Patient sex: F
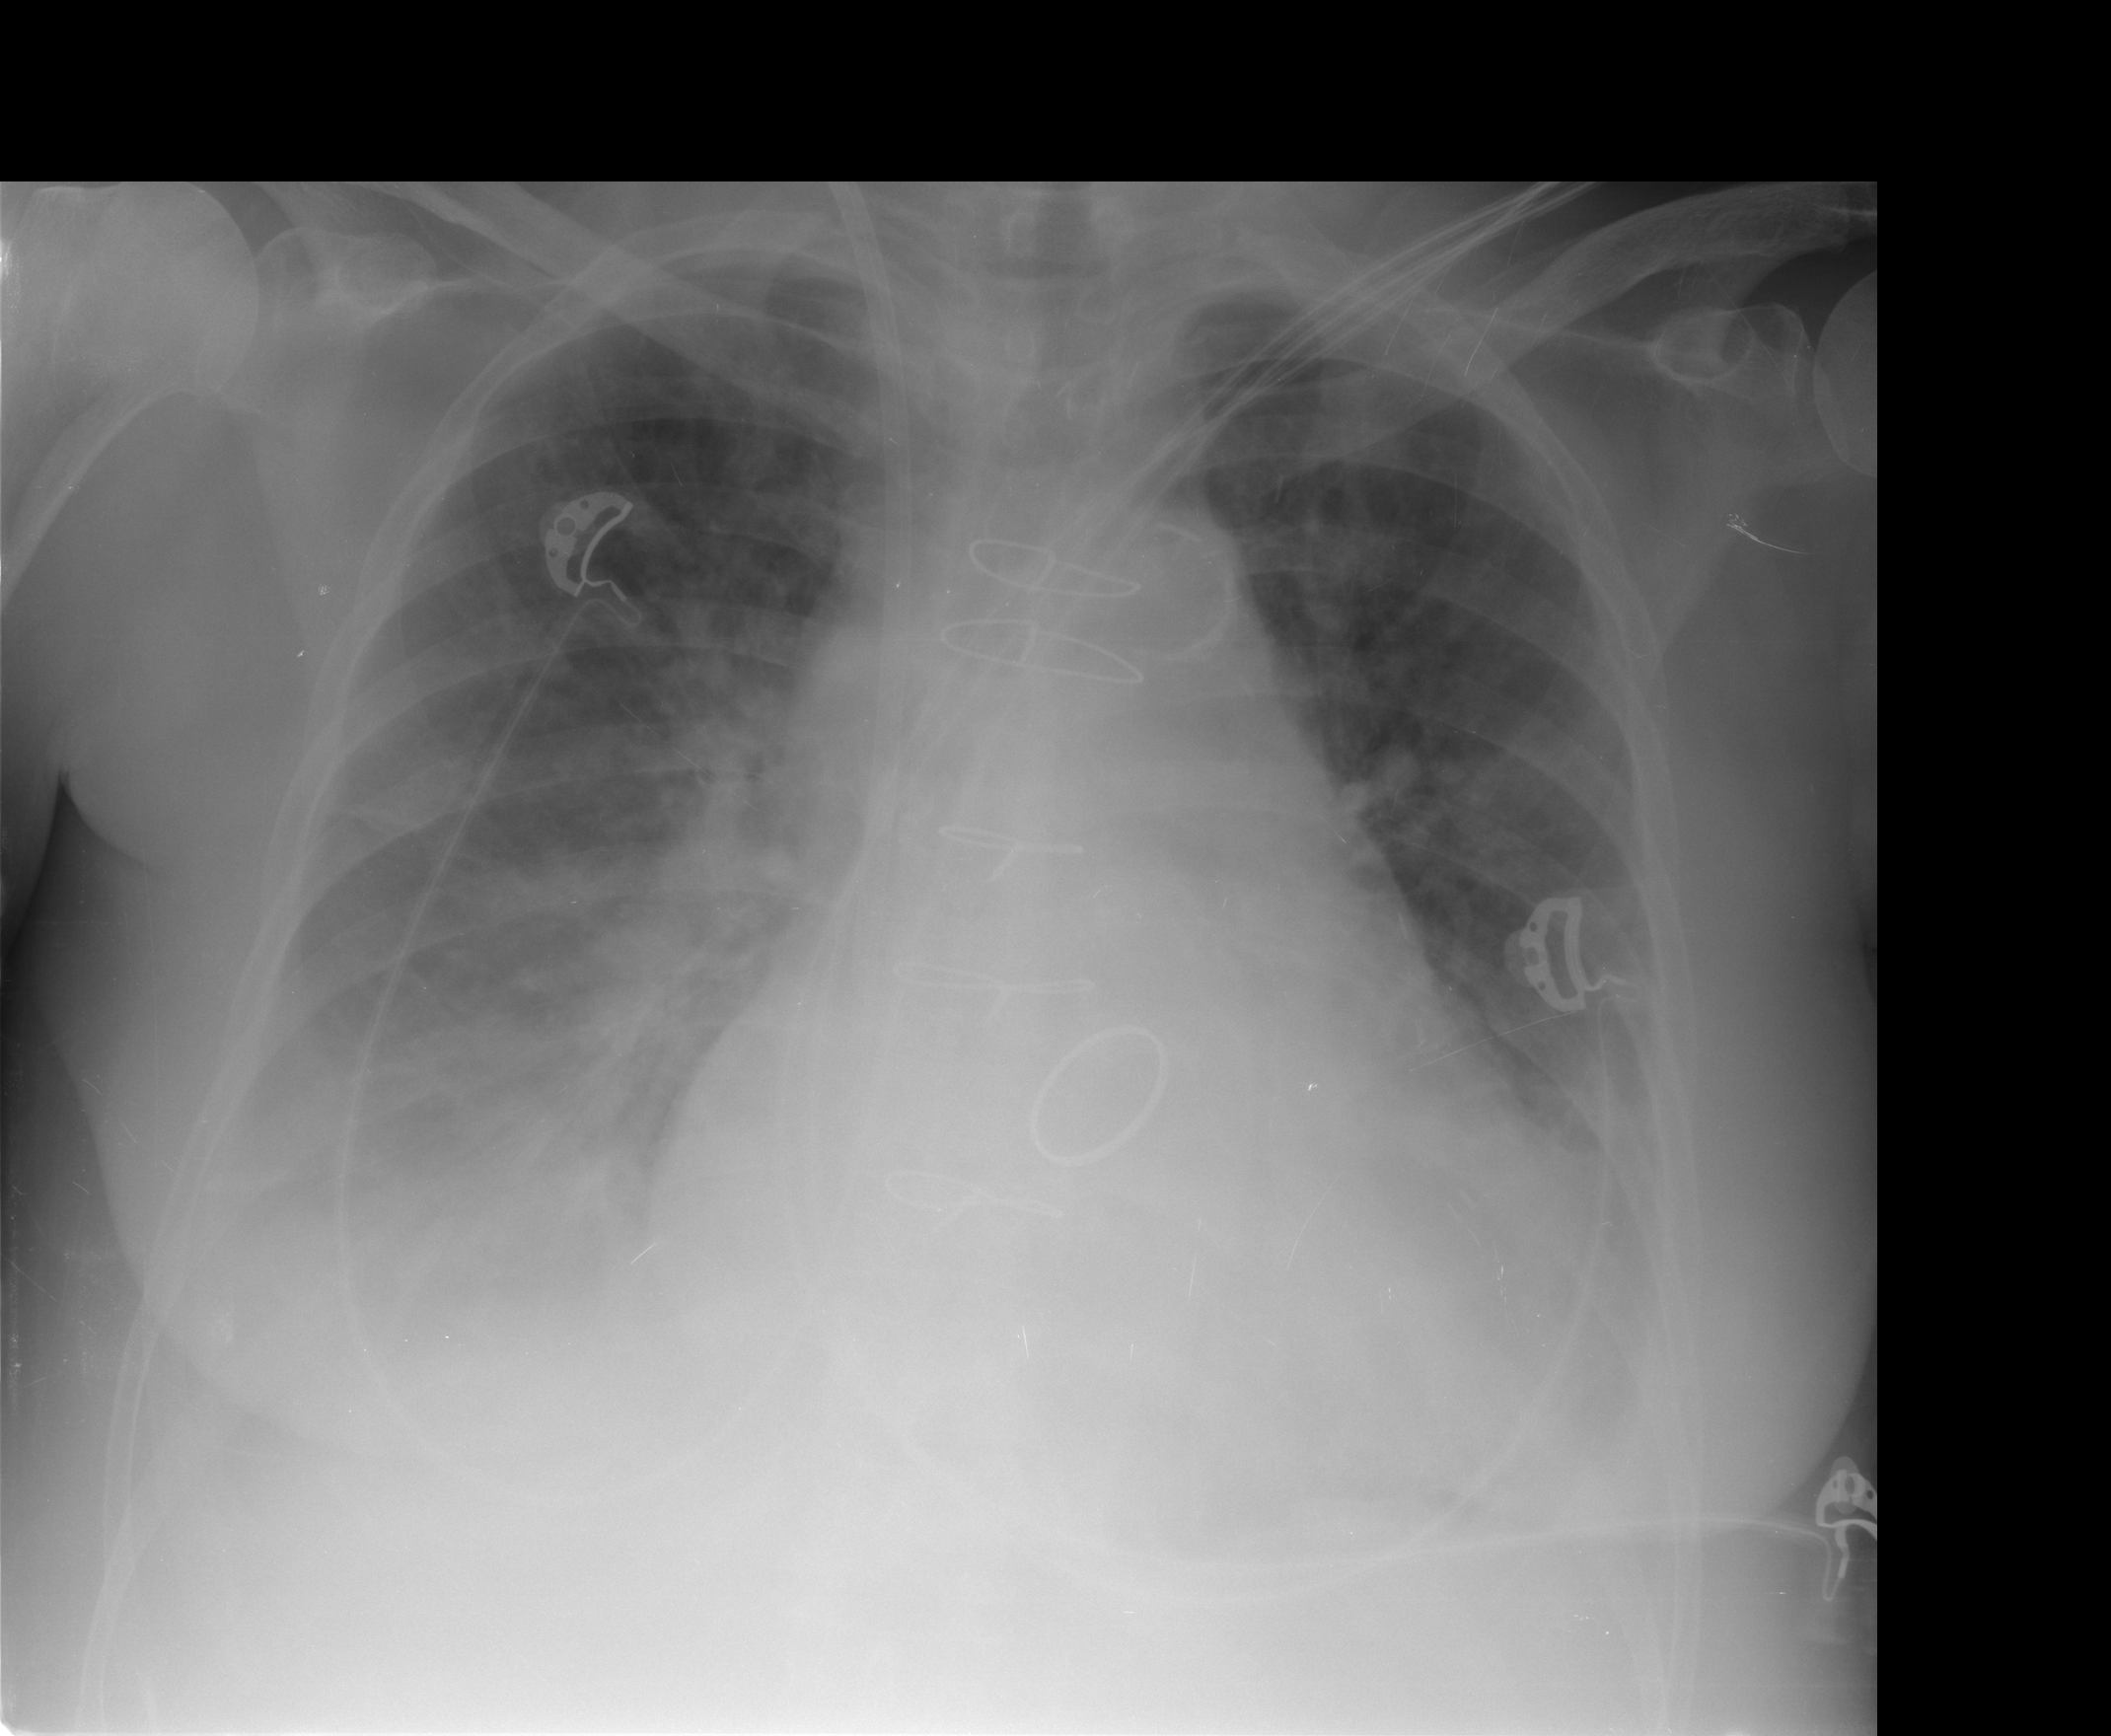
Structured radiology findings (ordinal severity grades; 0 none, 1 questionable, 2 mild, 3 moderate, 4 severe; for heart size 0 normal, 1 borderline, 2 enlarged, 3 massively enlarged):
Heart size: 3
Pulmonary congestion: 2
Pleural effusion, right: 3
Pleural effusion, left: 2
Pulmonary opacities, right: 2
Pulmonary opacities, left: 0
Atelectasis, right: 2
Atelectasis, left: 2